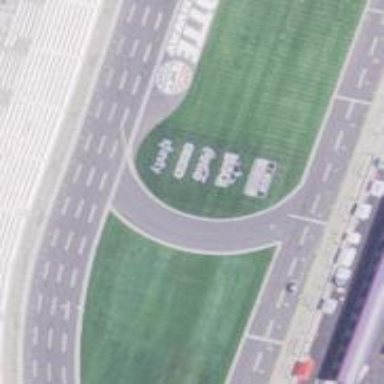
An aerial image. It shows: Motor sport raceway.